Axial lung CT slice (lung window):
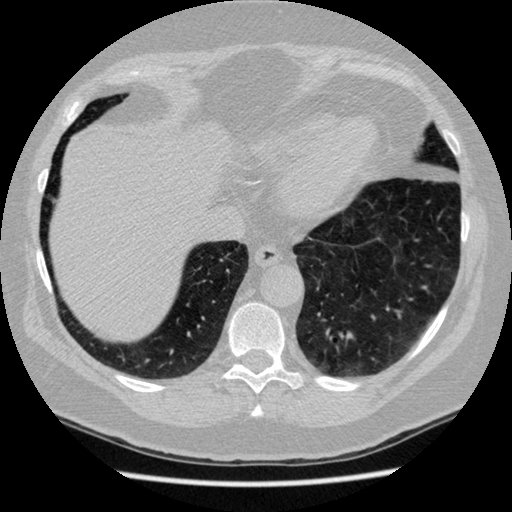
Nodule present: no